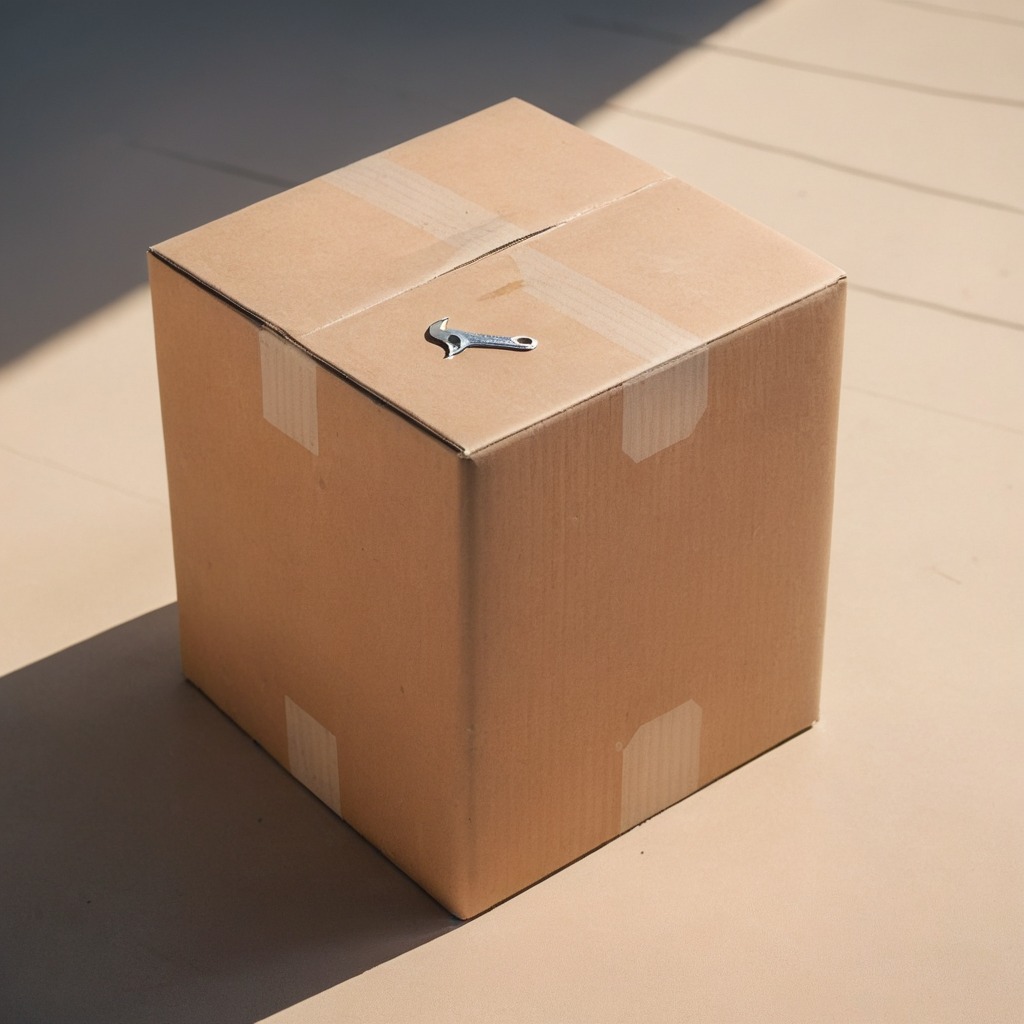
An wrench is lying on a clean dry cardboard box surface in an outdoor workshop during daytime bright natural light soft shadows slightly creased but